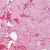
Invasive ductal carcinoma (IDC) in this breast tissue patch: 0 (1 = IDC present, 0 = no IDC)